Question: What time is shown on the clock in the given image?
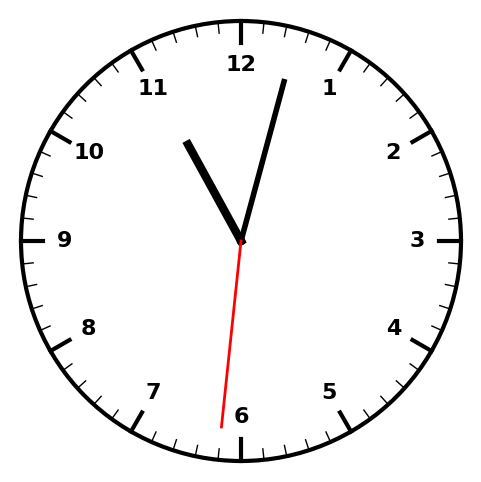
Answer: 11:02:31